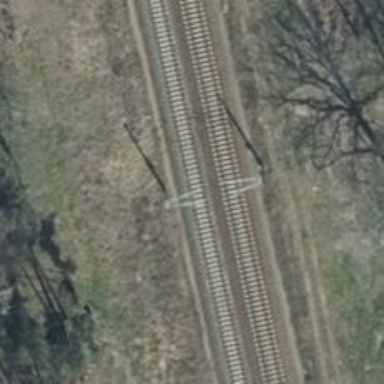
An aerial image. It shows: Milestone along the railway with catenary mast.